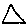
Label: triangle